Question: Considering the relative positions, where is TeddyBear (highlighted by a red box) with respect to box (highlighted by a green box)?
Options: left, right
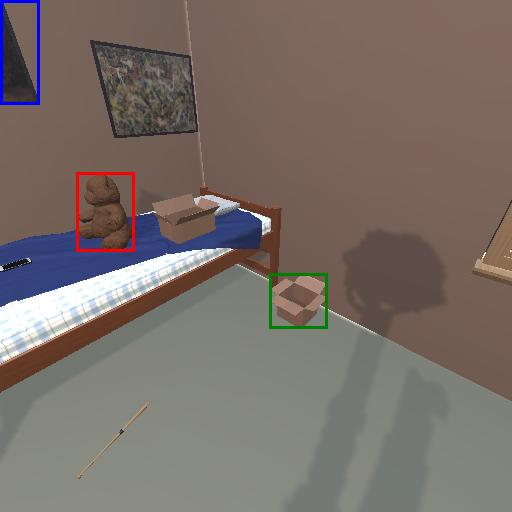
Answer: left